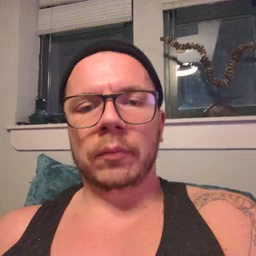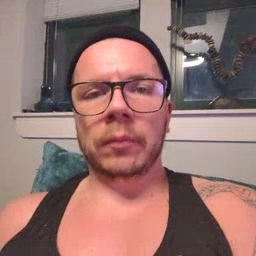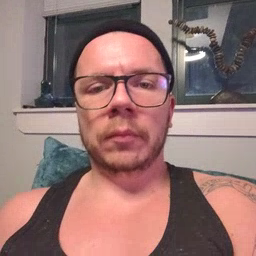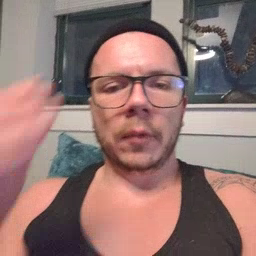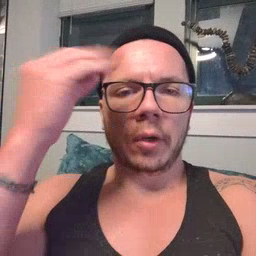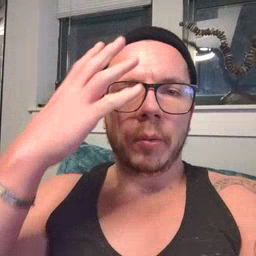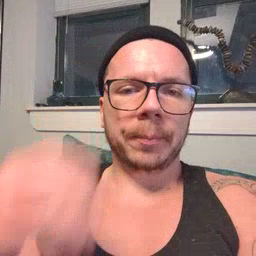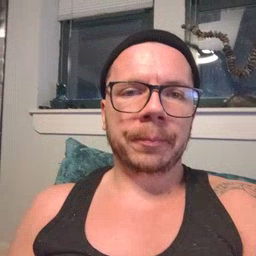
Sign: shower